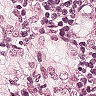
Metastatic tissue present: yes